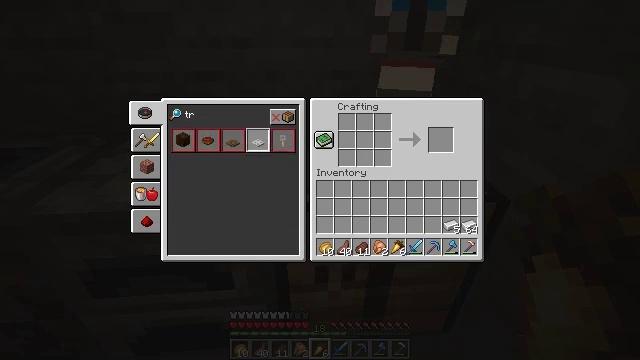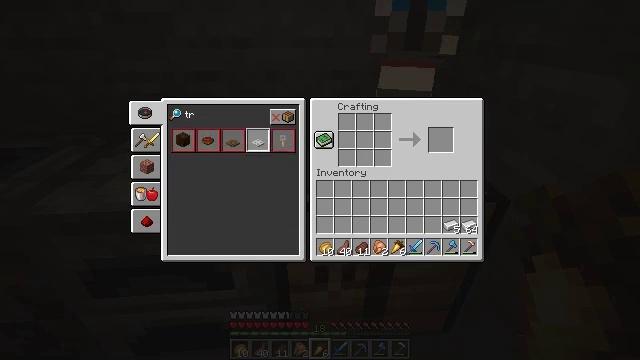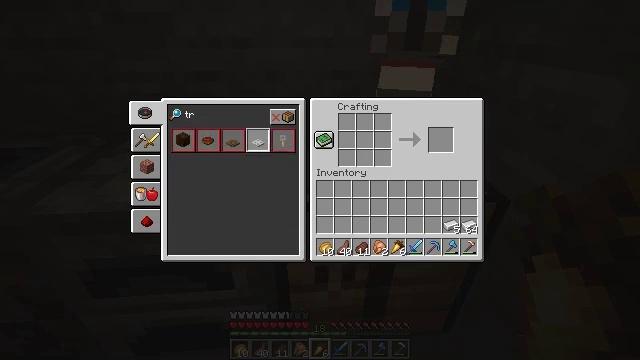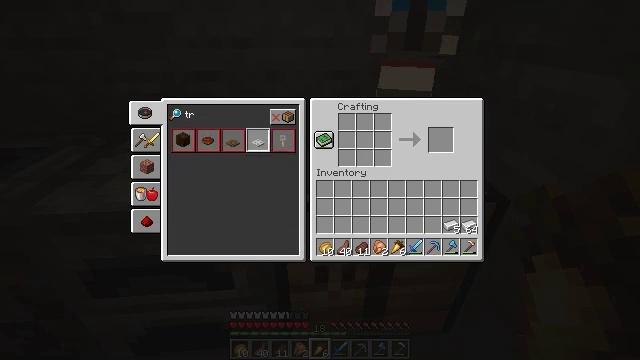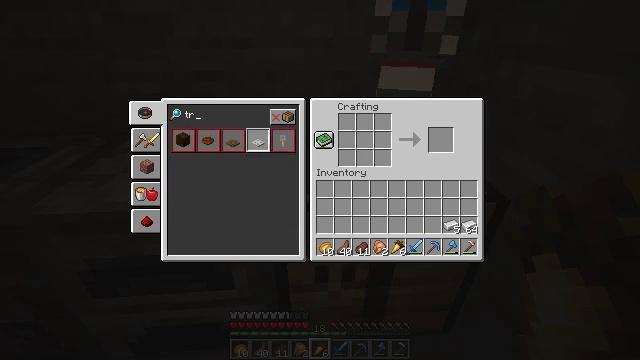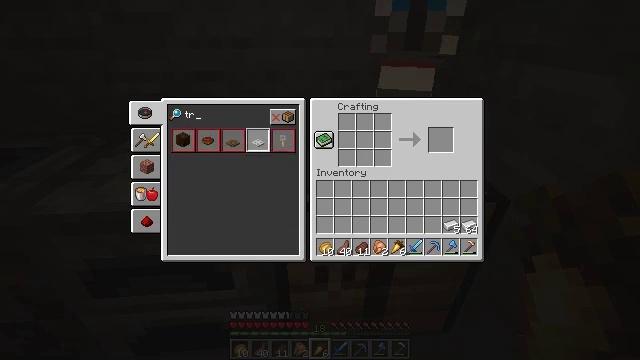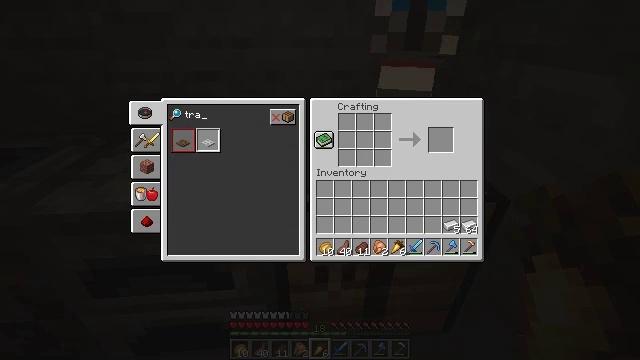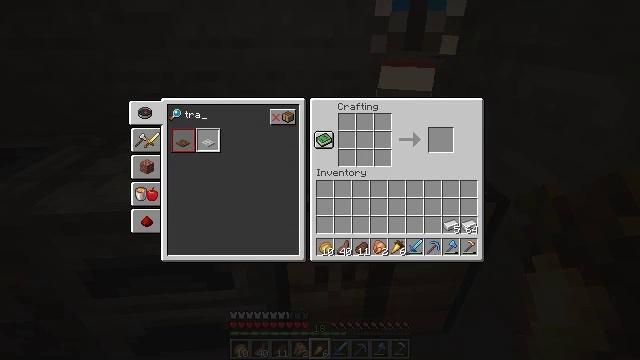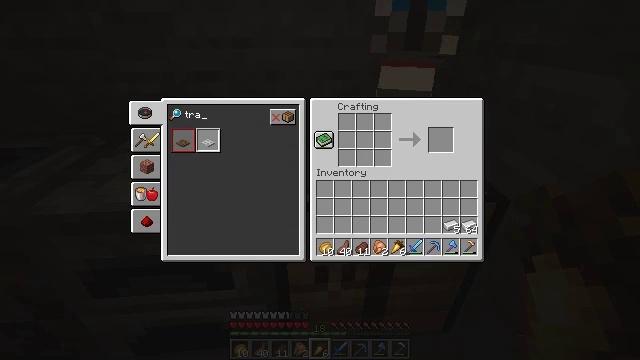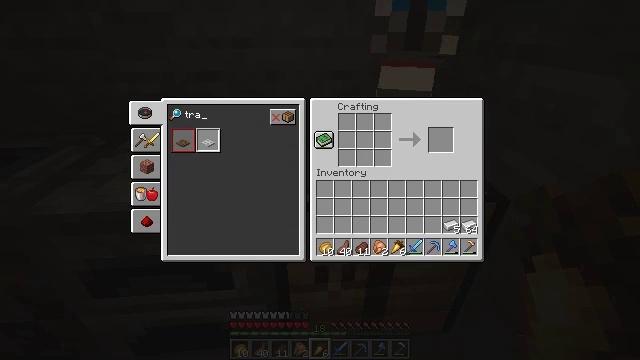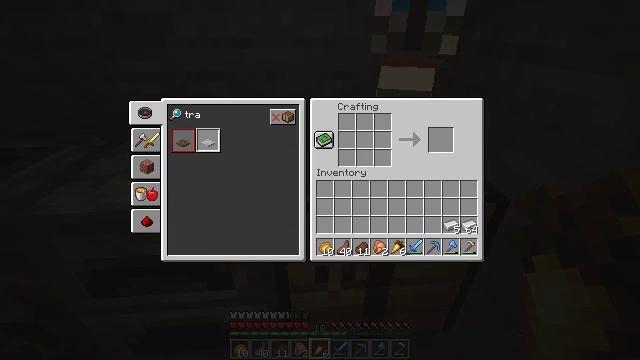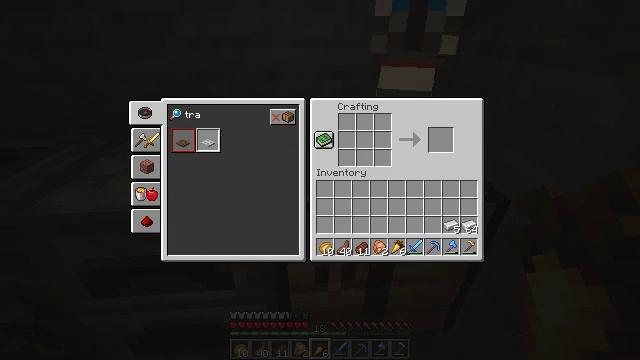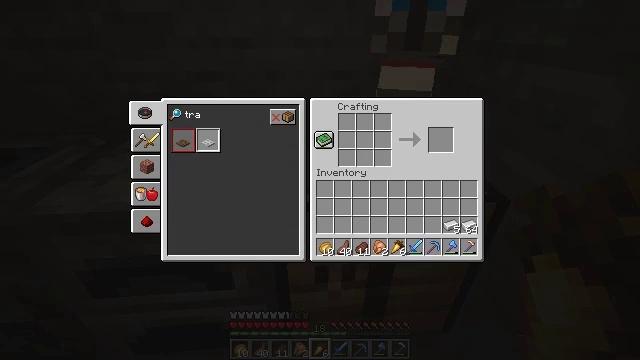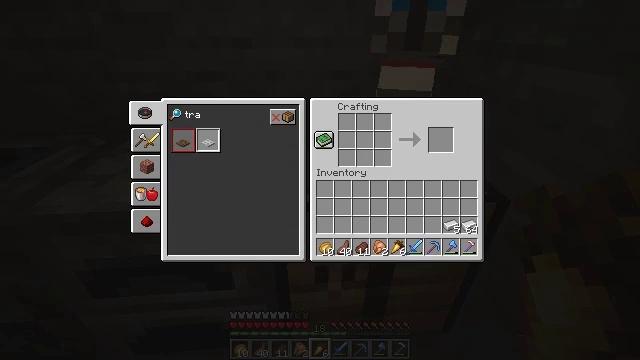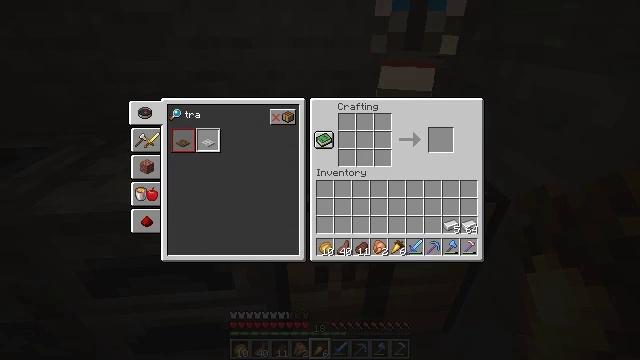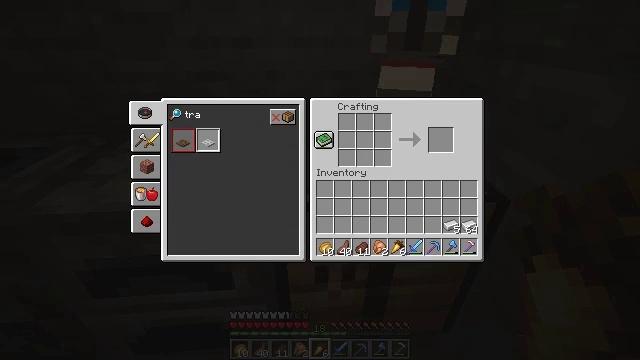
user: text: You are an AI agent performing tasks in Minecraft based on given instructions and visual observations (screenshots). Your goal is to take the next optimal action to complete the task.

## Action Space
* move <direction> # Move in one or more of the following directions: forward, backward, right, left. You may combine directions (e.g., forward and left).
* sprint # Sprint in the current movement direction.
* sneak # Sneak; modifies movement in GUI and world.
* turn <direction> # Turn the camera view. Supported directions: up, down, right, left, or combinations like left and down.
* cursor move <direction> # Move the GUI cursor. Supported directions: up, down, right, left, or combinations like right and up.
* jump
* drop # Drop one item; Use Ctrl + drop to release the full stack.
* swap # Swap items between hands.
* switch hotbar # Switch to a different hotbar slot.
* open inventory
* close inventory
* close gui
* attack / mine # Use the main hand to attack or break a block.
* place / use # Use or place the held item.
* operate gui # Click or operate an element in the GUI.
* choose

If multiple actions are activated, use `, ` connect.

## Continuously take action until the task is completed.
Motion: motion action
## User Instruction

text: Put iron, stick, and plank in the crafting grid to craft a tripwire hook.
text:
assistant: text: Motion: no_op
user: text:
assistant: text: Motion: no_op
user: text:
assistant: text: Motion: no_op
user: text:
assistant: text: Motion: no_op
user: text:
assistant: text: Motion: no_op
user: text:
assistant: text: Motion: move left
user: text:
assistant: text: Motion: move left
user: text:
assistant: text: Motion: no_op
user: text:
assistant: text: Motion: no_op
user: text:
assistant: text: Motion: no_op
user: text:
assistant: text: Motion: no_op
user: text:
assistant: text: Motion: no_op
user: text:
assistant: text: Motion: no_op
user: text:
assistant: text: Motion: no_op
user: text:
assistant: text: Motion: no_op
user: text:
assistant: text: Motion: no_op
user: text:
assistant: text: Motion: no_op
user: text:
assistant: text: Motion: no_op
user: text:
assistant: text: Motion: no_op
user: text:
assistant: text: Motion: no_op
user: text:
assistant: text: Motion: no_op
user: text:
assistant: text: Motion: no_op
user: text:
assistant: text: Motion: no_op
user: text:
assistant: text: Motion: no_op
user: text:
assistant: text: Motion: no_op
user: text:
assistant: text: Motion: no_op
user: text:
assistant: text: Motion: no_op
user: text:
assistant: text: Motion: no_op
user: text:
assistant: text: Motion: no_op
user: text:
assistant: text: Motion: no_op